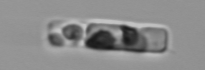
Label: Guinardia_delicatula_TAG_internal_parasite